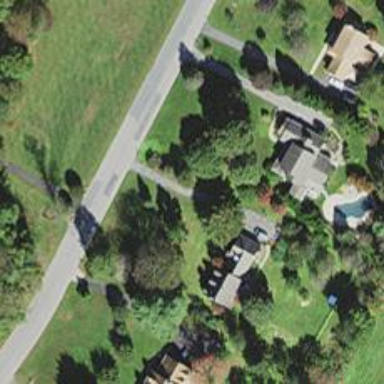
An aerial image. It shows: Driveway.